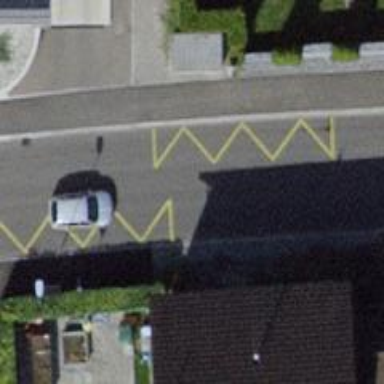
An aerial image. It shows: Bus stop with designated stop position for public transport.